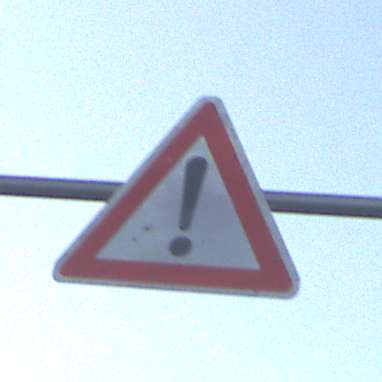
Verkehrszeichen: Gefahrenstelle
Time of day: SunriseSunset
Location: Outdoor (RoadRail)
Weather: PartlyCloudy
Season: NotSpecified
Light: Natural